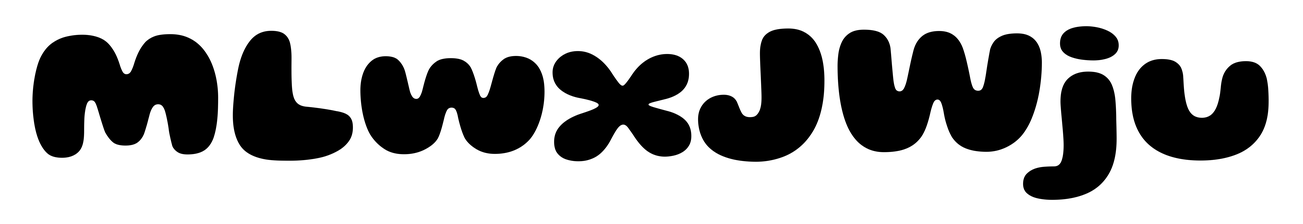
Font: Gluten_ExtraBold